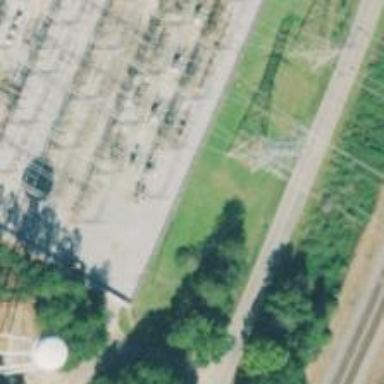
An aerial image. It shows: Lattice structure tower used for power distribution.